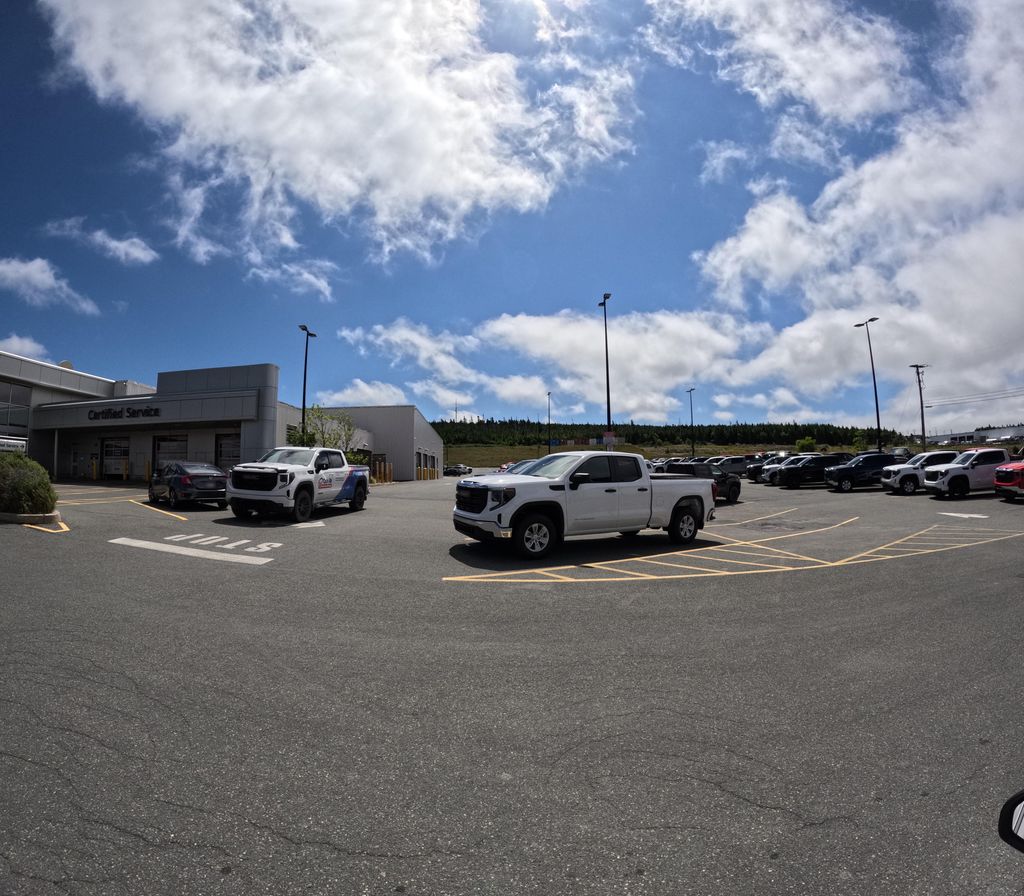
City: st_johns